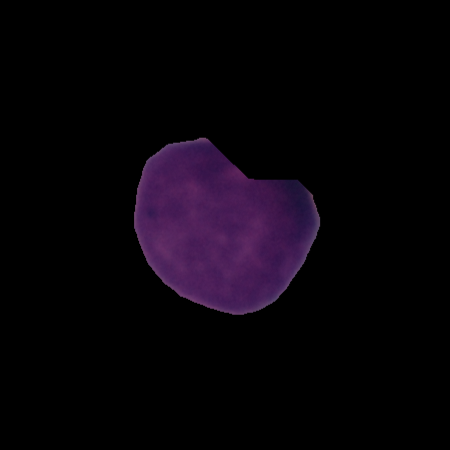
Label: cancer